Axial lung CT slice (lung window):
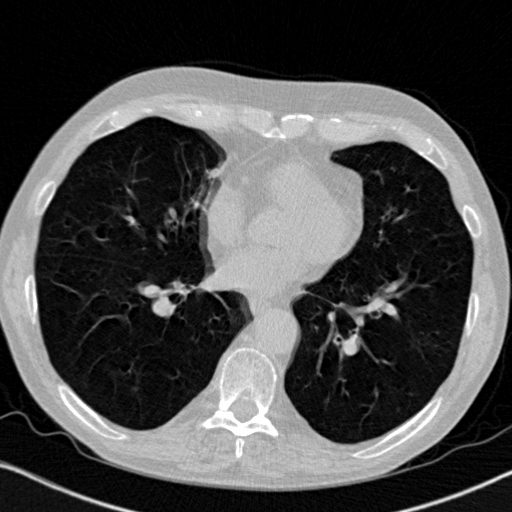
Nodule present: no